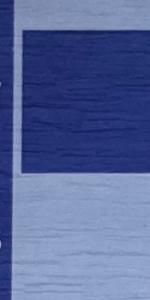
Label: Empty